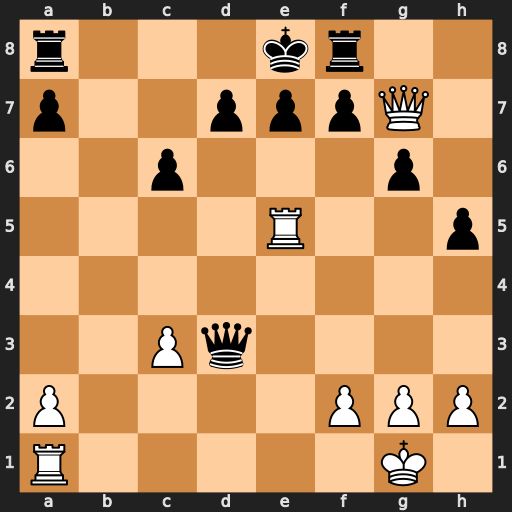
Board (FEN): r3kr2/p2pppQ1/2p3p1/4R2p/8/2Pq4/P4PPP/R5K1
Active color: w
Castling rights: q
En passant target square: -
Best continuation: Rxe7+ Kxe7 Re1+ Kd8 Qxf8+ Kc7 Qxa8